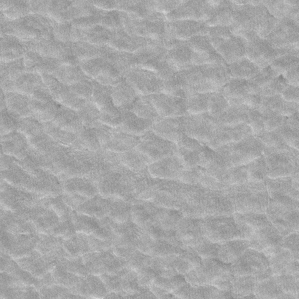
Label: frost